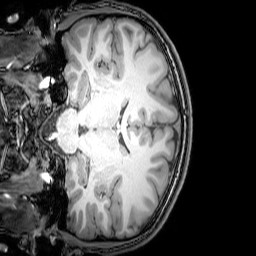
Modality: T1w
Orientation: coronal
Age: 20
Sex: male
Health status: healthy
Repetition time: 0.081 s
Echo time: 0.037 s